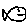
Label: fish